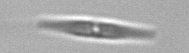
Label: pennate